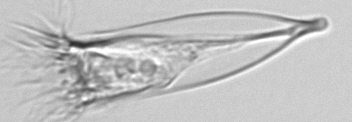
Label: Favella